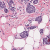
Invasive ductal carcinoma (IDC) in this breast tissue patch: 1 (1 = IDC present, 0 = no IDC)